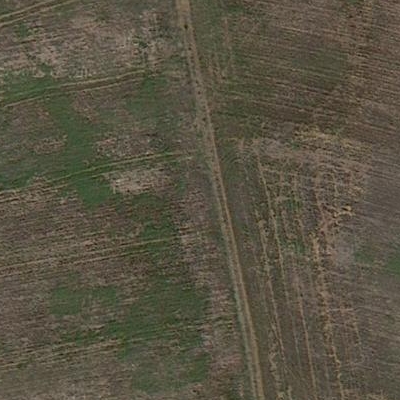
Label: bField